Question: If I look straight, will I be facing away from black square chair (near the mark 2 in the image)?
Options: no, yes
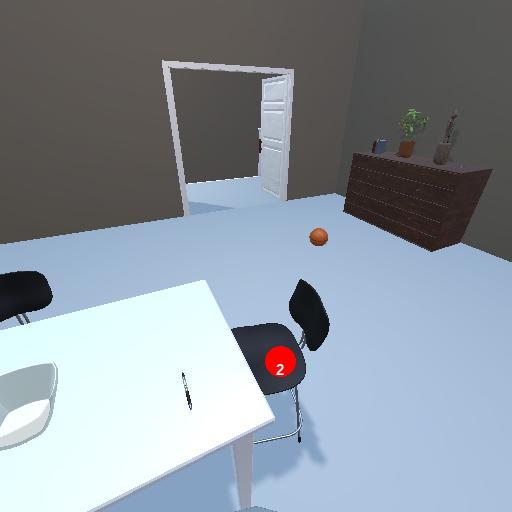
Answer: no